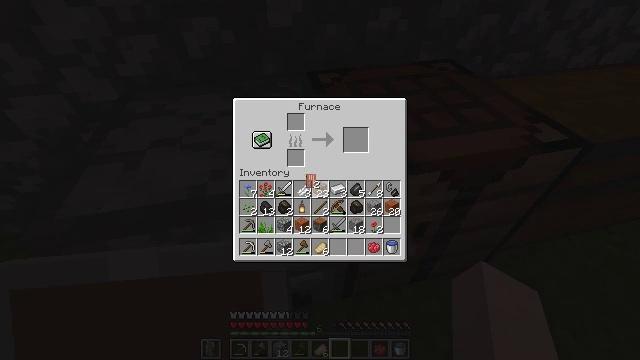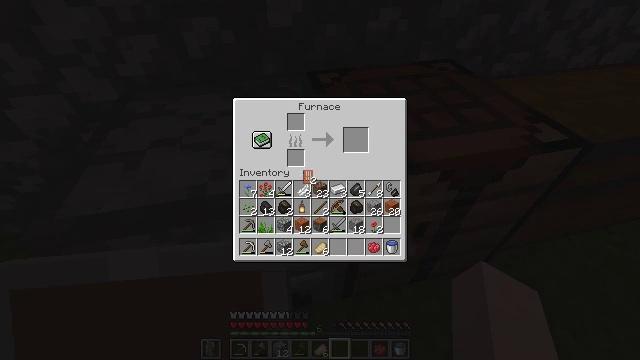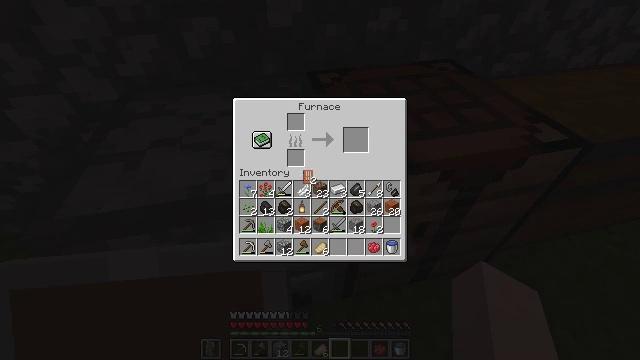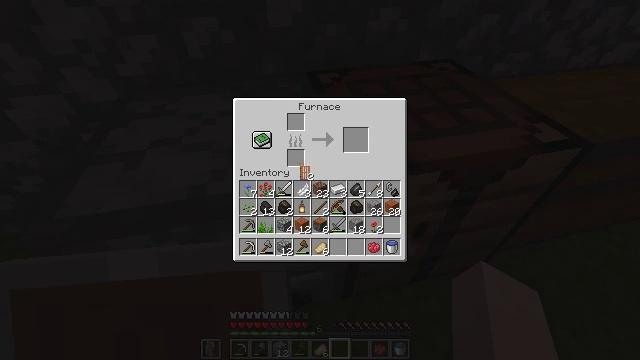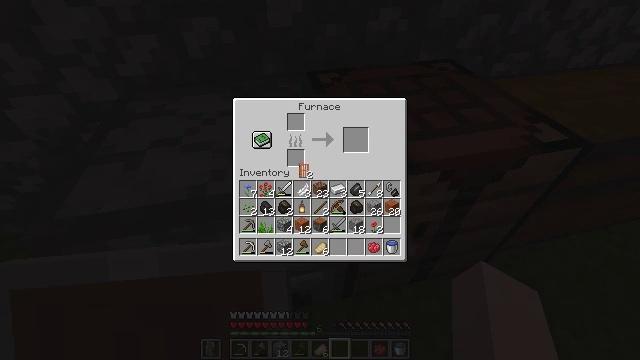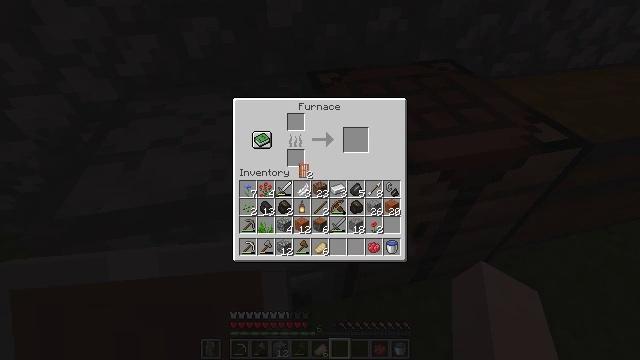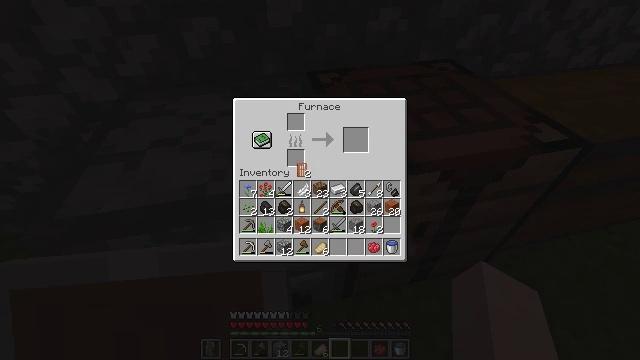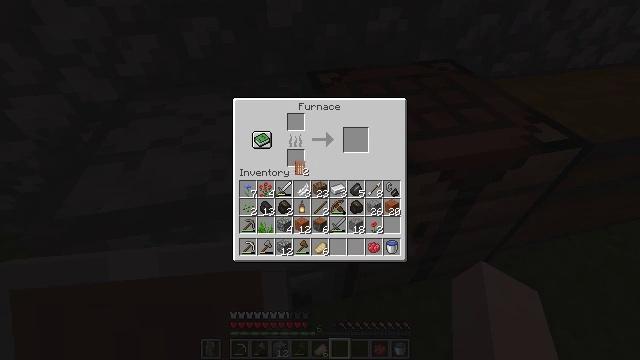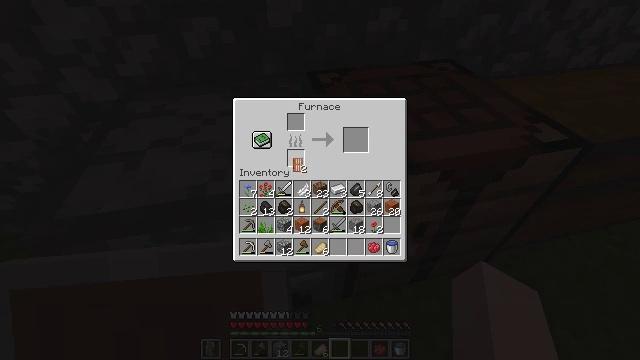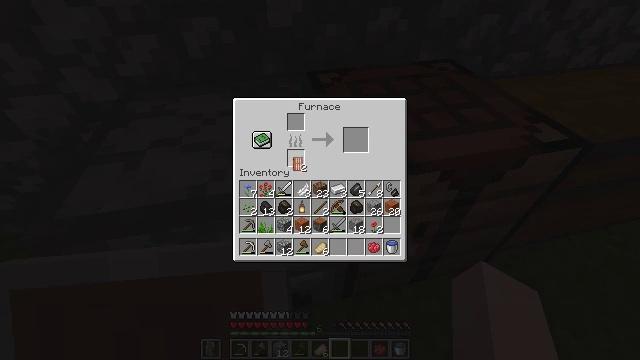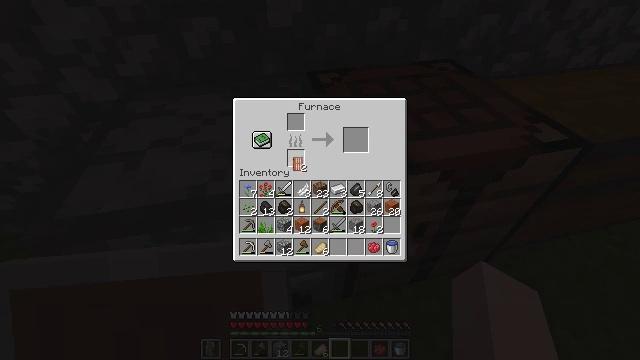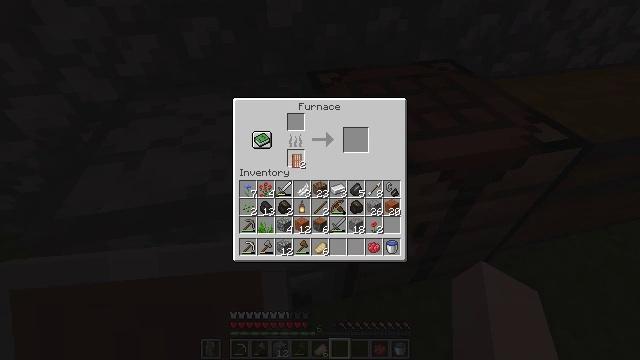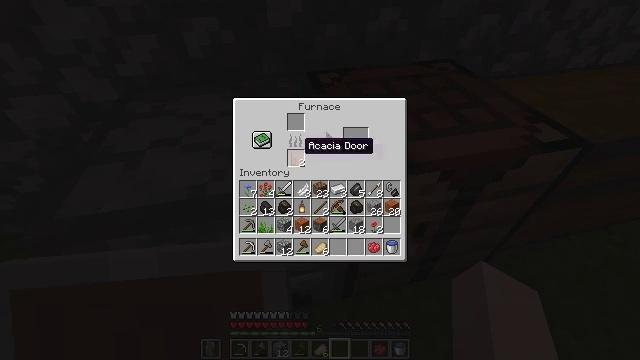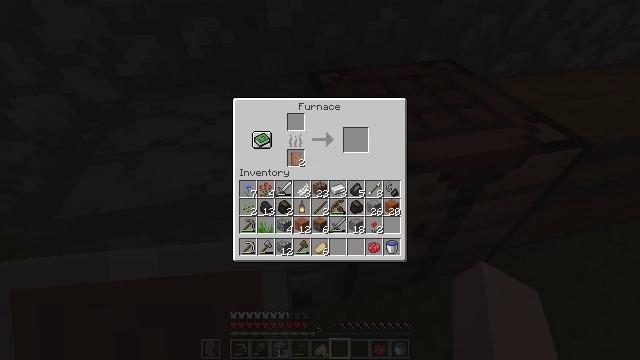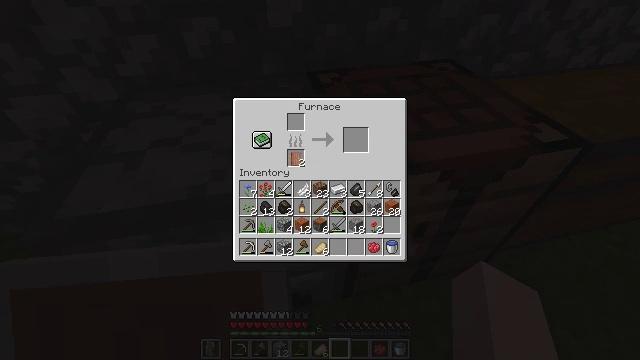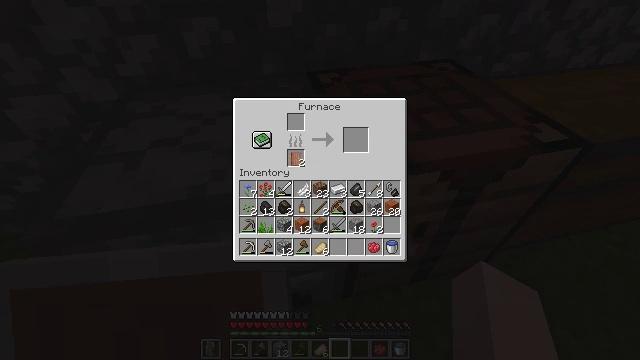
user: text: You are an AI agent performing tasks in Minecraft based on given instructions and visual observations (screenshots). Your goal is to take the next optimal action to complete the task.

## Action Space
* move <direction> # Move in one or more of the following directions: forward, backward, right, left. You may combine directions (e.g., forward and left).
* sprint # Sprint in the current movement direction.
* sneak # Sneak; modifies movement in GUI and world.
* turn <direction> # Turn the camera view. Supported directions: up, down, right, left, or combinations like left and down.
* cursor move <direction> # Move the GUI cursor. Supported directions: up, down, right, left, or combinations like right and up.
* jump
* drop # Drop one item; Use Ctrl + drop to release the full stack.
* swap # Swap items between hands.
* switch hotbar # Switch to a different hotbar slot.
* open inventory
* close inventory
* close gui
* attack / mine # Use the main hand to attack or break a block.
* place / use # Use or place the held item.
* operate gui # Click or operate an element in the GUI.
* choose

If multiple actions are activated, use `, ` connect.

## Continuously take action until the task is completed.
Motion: motion action
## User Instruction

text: Use acacia wood to craft an acacia pressure plate.
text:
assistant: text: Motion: no_op
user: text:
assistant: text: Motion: no_op
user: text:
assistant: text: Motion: no_op
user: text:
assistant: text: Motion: no_op
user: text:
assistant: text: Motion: no_op
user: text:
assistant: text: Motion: no_op
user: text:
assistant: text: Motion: no_op
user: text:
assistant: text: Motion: no_op
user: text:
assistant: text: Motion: operate gui
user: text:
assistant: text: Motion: operate gui
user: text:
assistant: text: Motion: operate gui
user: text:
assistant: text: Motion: no_op
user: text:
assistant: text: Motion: no_op
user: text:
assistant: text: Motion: no_op
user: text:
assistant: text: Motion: no_op
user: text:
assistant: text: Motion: no_op
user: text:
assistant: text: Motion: no_op
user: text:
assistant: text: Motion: no_op
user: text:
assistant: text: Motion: no_op
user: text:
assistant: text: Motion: no_op
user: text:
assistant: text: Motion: cursor move down
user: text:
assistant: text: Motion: cursor move down
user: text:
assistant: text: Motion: no_op
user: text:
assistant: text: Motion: no_op
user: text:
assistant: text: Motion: no_op
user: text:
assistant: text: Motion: no_op
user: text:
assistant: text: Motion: sneak
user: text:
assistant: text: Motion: sneak
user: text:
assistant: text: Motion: sneak
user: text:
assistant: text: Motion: sneak